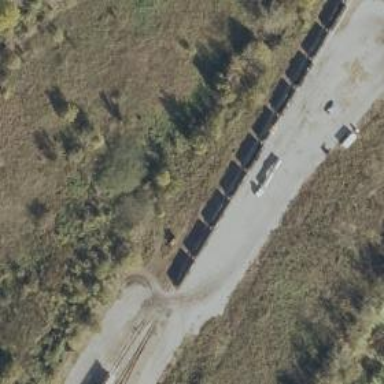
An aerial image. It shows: Rail spur service.